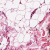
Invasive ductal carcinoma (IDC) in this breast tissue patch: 0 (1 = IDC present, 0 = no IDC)